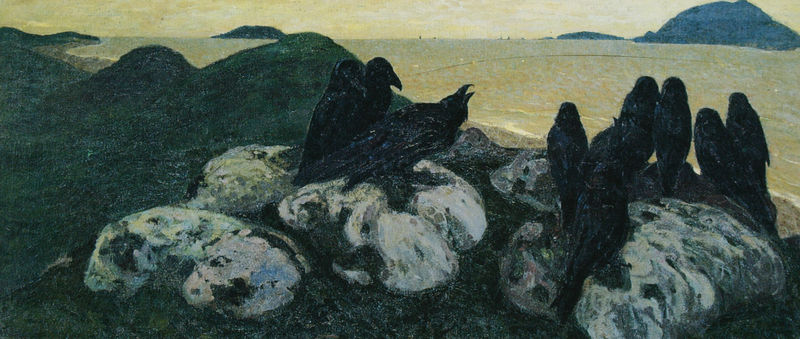
Titel: Die Unglücksbringer
Künstler: Nikolaj Roerich
Standort: St. Petersburg
Institution: Russisches Museum
Schlagwörter: berg, blau, dunkel, felsen, flügel, gestein, himmel, meer, schatten, vogel, wasser, weiß, wolken, fluss, gelb, grün, landschaft, see, ufer, abend, braun, grau, hell, hintergrund, licht, orange, schwarz, vordergrund, ausblick, gras, wiese, wolke, beige, symbolismus, versammlung, stein, steine, tod, schauen, horizont, hügel, natur, sonnenaufgang, vögel, sonne, insel, kontrast, boot, boote, oval, rund, hasen, küste, schiff, schiffe, segelboot, strand, wellen, düster, schnabel, fels, gebirge, sonnenlicht, querformat, unglück, spitz, segelboote, gruppen, lava, munch, schwarm, lanfschaft, hügeö, rabe, schrei, khnopff, krähen, raben, inseln, neun, schar, krähe, simbolismus, krabat, krähenvögel, nistplatz, saatkrähen, surat, vulkangestein